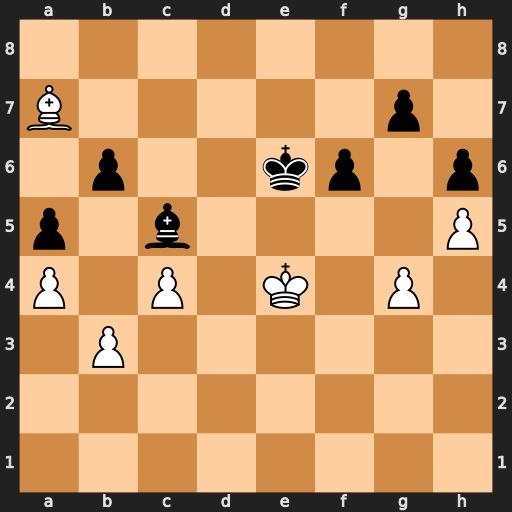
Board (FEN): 8/B5p1/1p2kp1p/p1b4P/P1P1K1P1/1P6/8/8
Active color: w
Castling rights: -
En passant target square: -
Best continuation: b4 axb4 a5 b3 Kd3